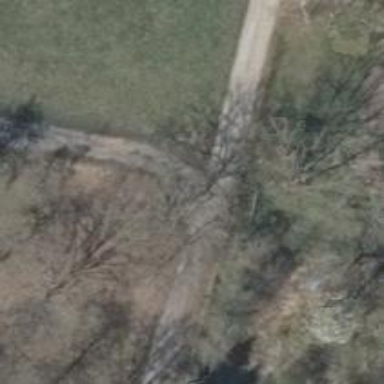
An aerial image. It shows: Gravel driveway used as service road.